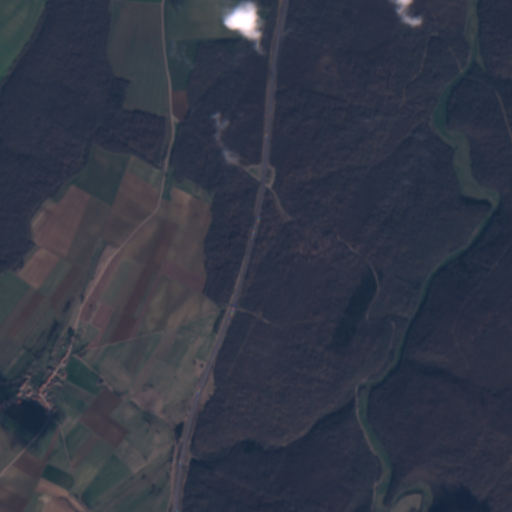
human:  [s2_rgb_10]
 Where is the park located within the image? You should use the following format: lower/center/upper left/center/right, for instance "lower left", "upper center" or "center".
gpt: The park is located in the lower left of the image.
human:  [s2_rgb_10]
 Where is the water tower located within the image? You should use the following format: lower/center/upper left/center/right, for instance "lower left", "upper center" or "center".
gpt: The water tower is located in the lower left of the image.
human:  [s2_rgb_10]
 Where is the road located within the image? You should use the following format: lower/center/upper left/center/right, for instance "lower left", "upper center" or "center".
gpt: There is no road in the image.